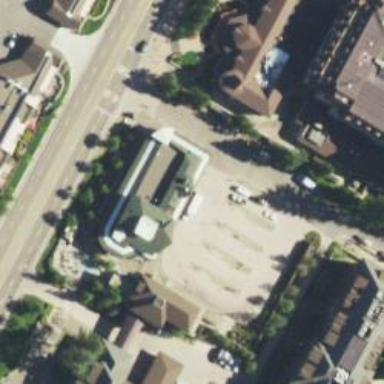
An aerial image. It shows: Bus station.